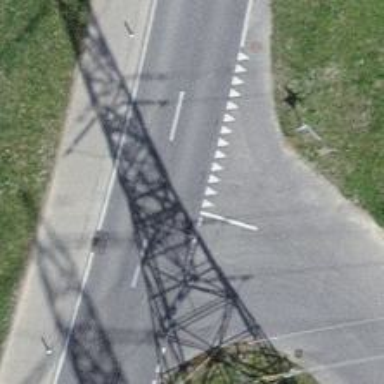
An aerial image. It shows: Road with "give way" sign.